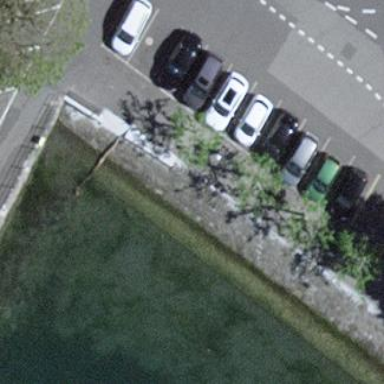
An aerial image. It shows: Street-side parking area.